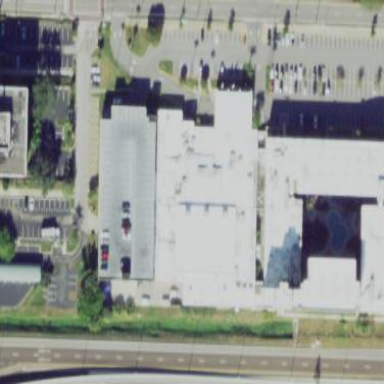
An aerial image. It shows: Hotel building.